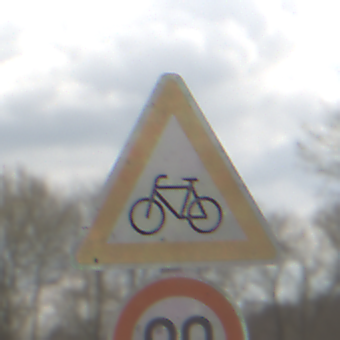
Verkehrszeichen: RadverkehrRechts
Zusatzzeichen unten: Geschwindigkeit90
Umgebung: Outdoor, Suburban
Tageszeit: MorningAfternoon
Wetter: Overcast
Licht: Natural
Jahreszeit: NotSpecified
Kontrast: LowContrast